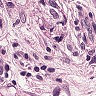
Metastatic tissue present: yes